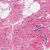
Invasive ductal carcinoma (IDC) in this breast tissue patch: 0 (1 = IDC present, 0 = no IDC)